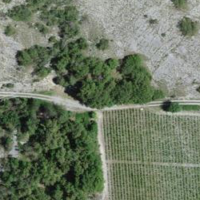
EUNIS habitat code: 45
Species observed at this site:
Libelloides coccajus